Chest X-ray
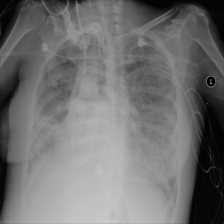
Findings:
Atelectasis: negative
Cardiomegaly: negative
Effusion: negative
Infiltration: positive
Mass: negative
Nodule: positive
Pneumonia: negative
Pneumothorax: negative
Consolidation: negative
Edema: negative
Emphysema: negative
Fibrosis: negative
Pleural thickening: negative
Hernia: negative